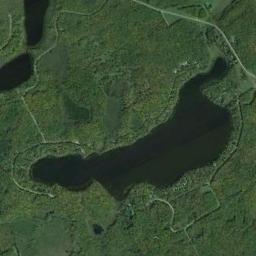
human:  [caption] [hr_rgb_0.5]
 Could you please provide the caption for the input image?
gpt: A big lake and some small lakes lie on a flat ground covered with vegetation and the water is deep green .

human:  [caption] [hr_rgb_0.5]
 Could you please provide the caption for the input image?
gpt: The lake in the picture is in the desert .

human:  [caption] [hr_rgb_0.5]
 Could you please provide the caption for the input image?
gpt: There are many roads of different lengths around the lake .

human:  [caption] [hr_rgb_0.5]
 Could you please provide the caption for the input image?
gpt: There is an irregular blue lake on the ground covered with green vegetation, And there is half a small lake next to it .

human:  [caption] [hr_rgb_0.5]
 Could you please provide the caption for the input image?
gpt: There are green meadows and rivers around the lakes .